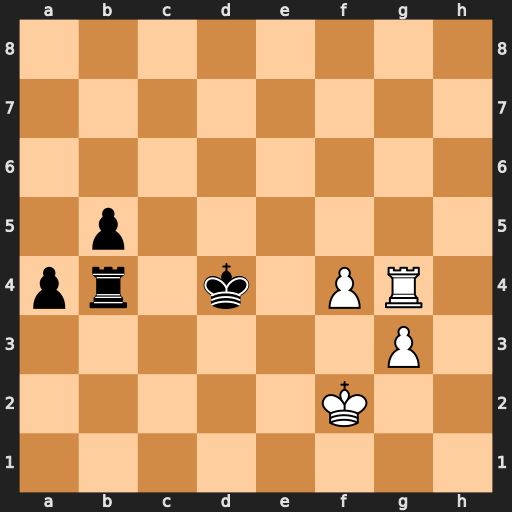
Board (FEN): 8/8/8/1p6/pr1k1PR1/6P1/5K2/8
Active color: w
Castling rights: -
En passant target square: -
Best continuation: f5+ Kc3 Rxb4 Kxb4 f6 a3 f7 a2 f8=Q+